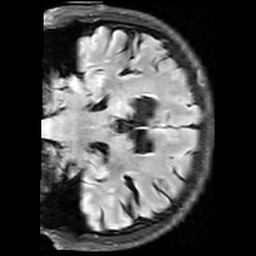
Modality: FLAIR
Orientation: coronal
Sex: male
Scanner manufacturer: siemens
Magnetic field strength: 3 T
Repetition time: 10 s
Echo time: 0.09 s